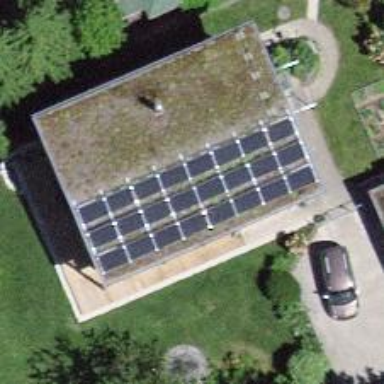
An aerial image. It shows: Solar power generator utilizing photovoltaic technology with solar photovoltaic panels.